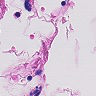
Metastatic tissue present: no